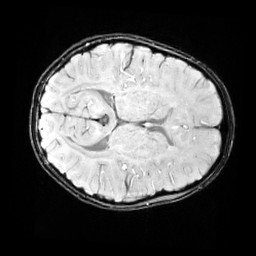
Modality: SWI
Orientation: axial
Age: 12
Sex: female
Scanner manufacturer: siemens
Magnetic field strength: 3 T
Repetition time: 0.027 s
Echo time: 0.02 s